Field crop: maize
Growth stage: 2
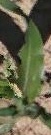
Species: maize